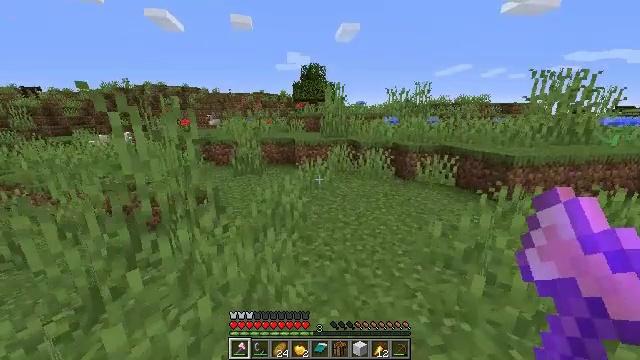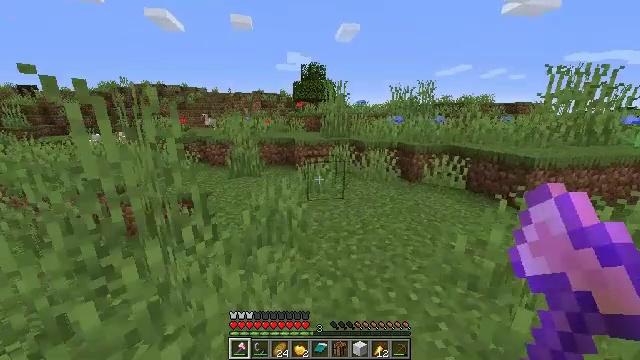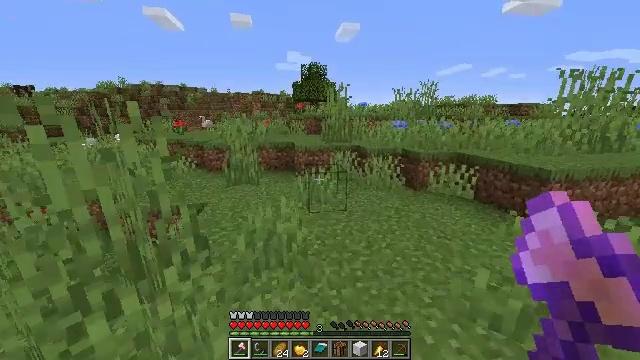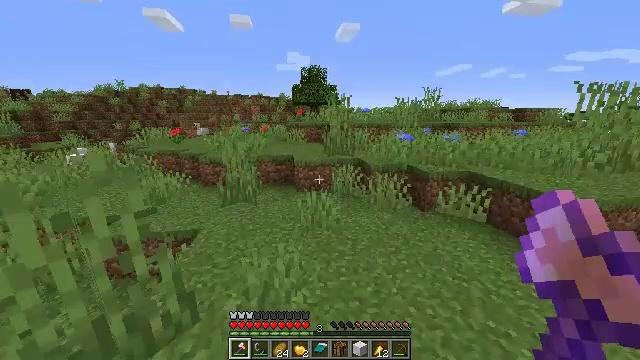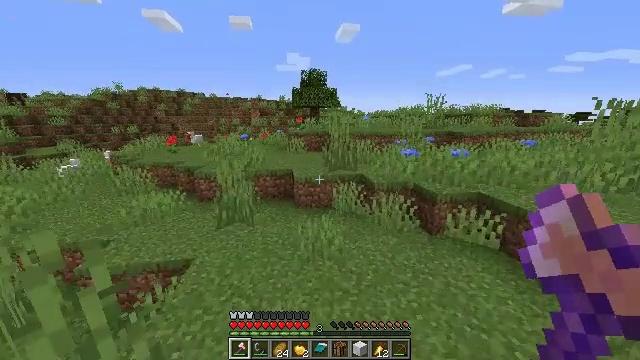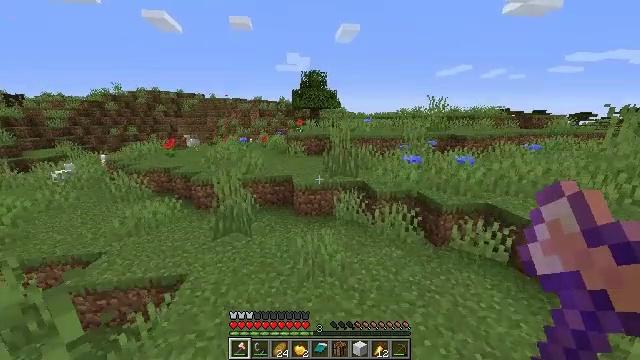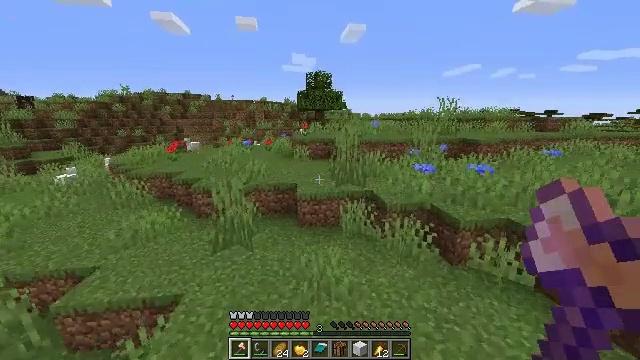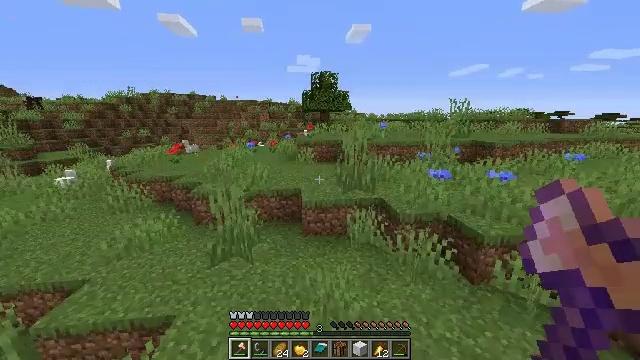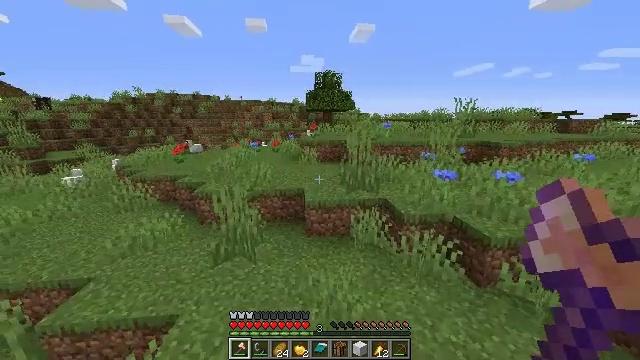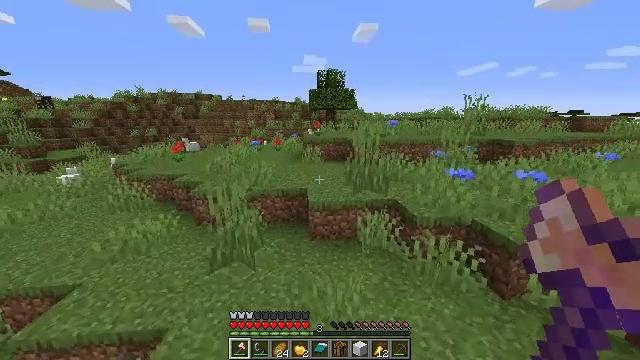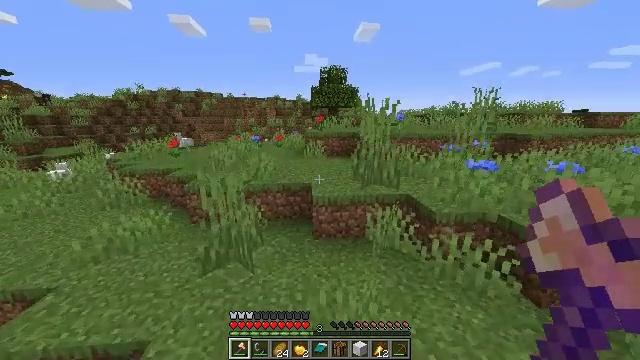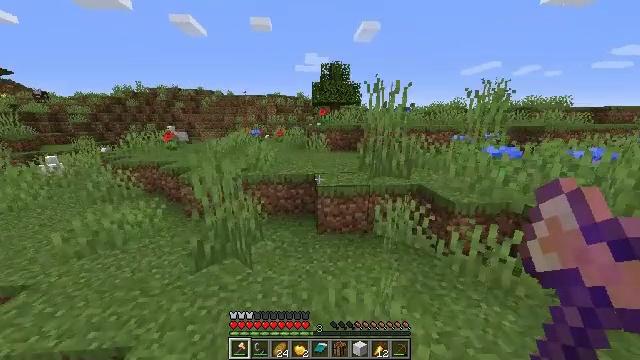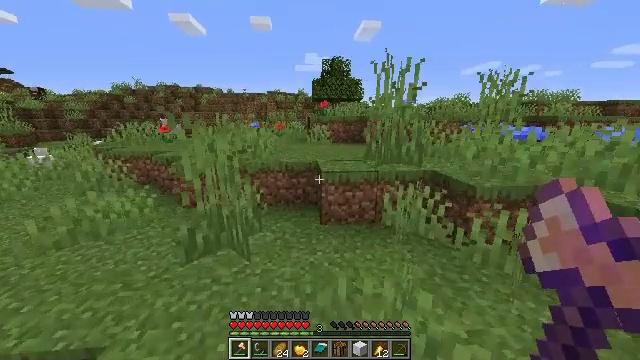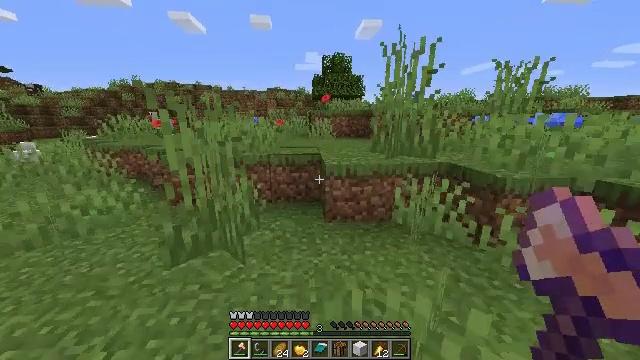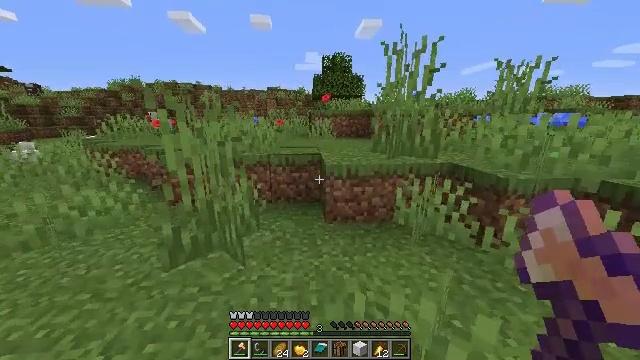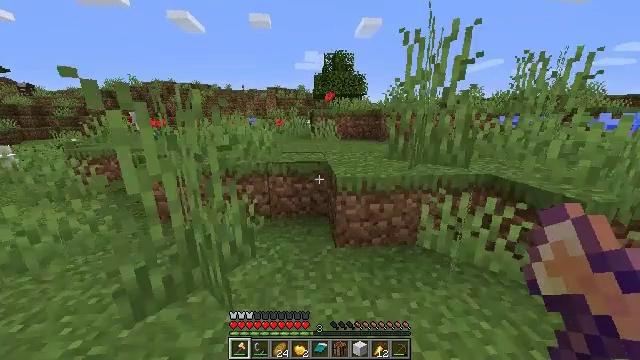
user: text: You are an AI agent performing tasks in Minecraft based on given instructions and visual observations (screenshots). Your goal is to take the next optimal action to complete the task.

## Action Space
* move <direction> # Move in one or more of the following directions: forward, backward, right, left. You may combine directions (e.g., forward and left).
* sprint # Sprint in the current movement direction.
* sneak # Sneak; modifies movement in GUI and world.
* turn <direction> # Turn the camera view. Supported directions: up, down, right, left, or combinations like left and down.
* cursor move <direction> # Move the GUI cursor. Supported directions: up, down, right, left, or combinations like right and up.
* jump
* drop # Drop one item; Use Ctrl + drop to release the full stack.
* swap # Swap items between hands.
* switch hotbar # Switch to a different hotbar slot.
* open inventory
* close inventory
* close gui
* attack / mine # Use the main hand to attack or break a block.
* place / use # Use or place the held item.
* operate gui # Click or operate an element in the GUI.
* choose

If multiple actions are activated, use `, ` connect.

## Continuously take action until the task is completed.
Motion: motion action
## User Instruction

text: Drop a golden axe.
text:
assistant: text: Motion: move forward
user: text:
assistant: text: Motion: move forward, jump
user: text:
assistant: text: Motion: move forward, jump
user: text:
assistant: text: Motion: move forward, jump
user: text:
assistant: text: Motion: move forward, jump
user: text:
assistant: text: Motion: move forward and move left, turn left
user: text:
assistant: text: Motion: move forward and move left, turn left
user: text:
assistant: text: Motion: move forward and move left
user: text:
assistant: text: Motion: move forward and move left
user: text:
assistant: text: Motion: move forward and move left
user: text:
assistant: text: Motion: move forward and move left
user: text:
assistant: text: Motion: move forward
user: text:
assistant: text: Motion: move forward
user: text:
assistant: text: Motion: move forward
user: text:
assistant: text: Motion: move forward
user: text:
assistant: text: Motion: move forward, jump
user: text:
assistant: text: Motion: move forward, jump
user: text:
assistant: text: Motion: move forward, jump
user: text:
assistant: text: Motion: move forward, jump
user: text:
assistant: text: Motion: move forward, jump
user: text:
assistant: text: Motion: move forward and move left, jump
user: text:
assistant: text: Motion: move forward and move left, jump
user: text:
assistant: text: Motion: move forward and move left, jump
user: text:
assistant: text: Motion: move forward and move left, jump
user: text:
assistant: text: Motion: move forward and move left, jump
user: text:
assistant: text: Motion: move forward and move left, jump
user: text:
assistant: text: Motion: move forward and move left, jump
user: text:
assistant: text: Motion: move forward and move left, jump
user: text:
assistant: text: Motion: move forward and move left, jump
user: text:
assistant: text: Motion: move forward, jump